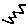
Label: zigzag